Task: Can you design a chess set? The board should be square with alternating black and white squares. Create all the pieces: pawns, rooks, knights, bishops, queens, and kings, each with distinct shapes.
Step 241:
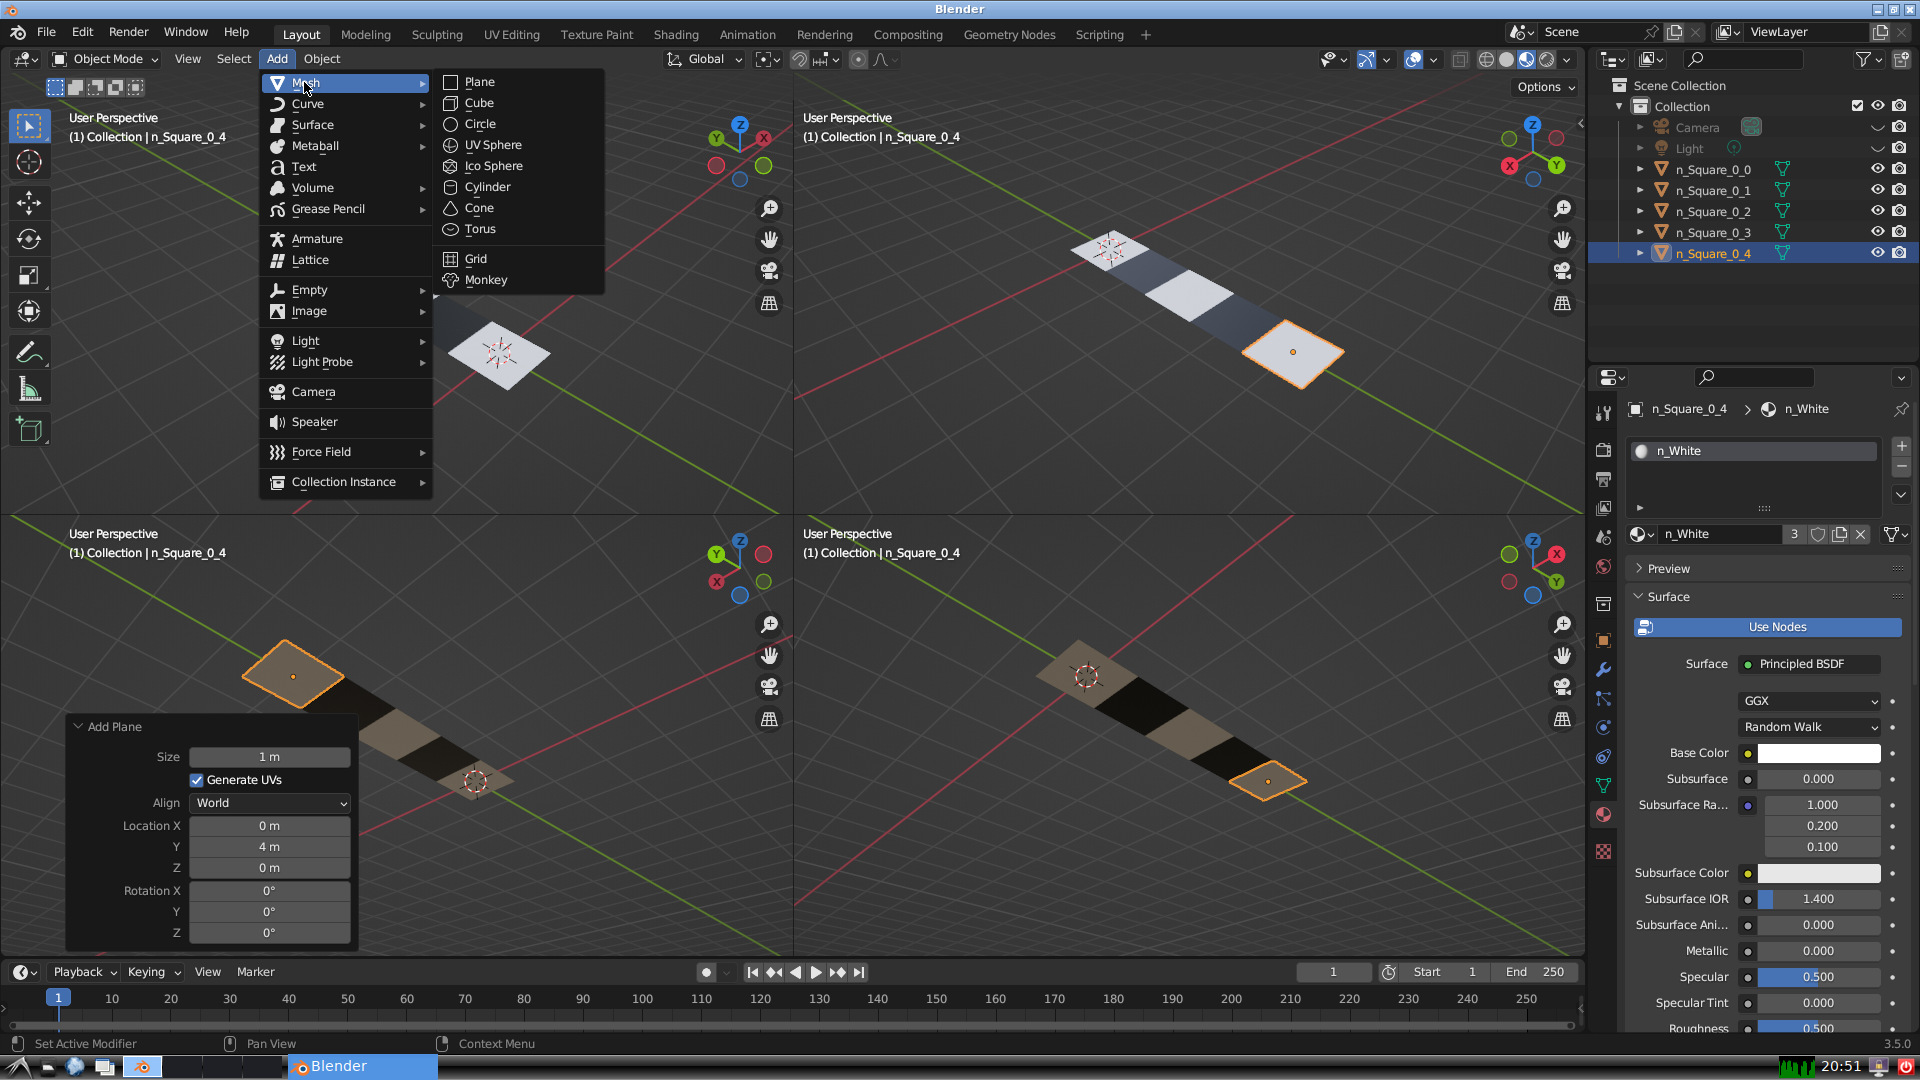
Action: {"mouse_move": [499, 79]}